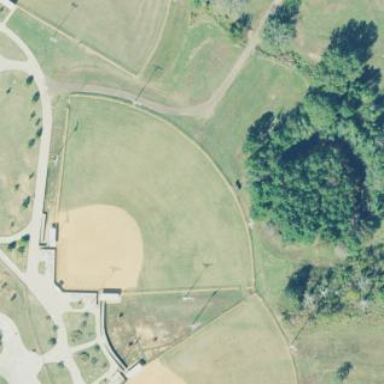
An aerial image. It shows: Softball pitch for leisure land activities.